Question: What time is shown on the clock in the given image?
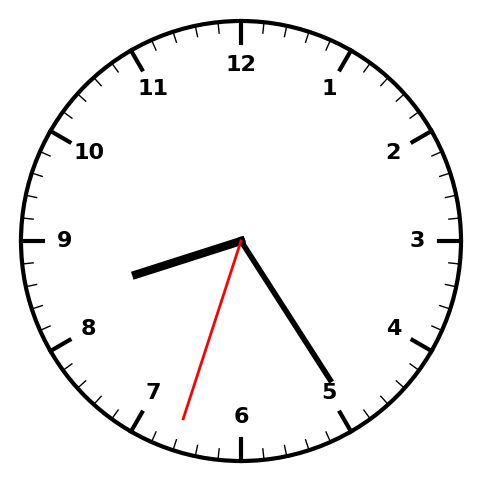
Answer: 08:24:33